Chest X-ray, PA view. Patient: 54 years old, sex F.
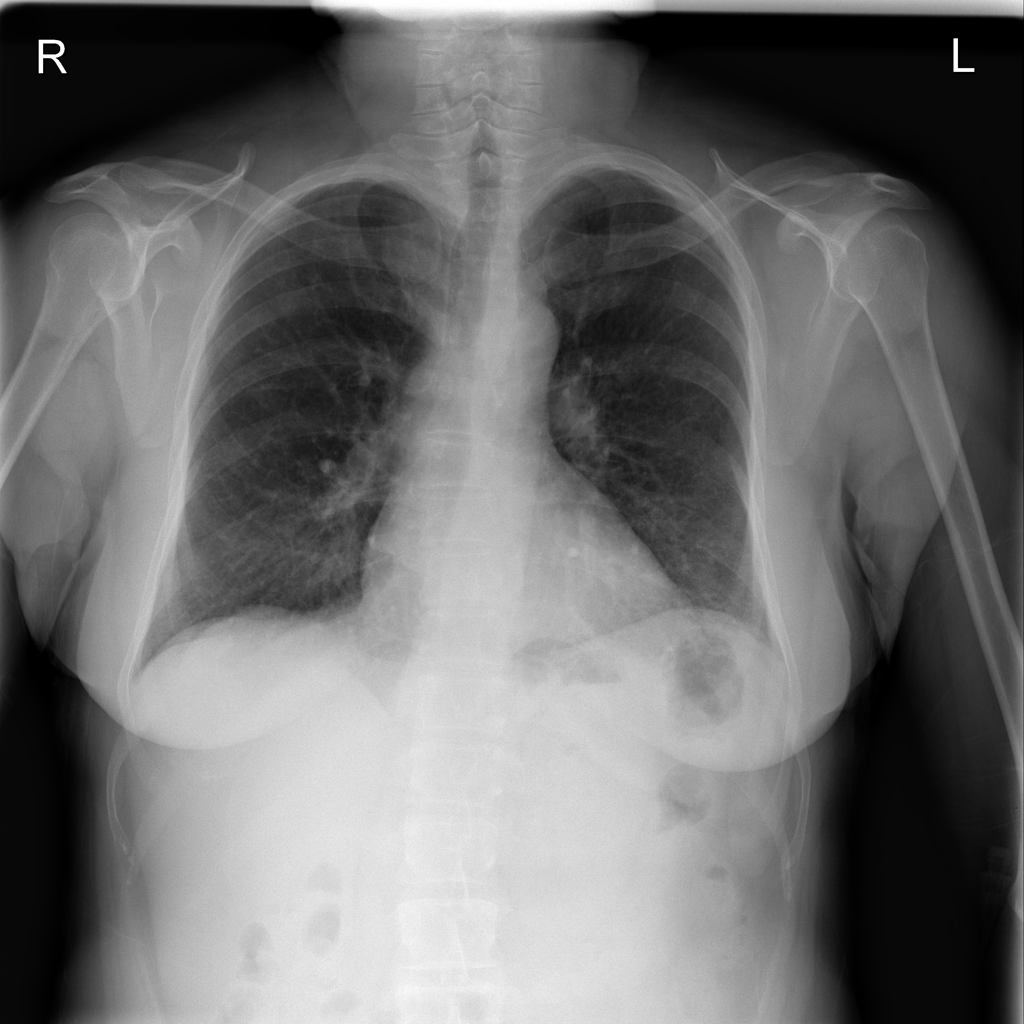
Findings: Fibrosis